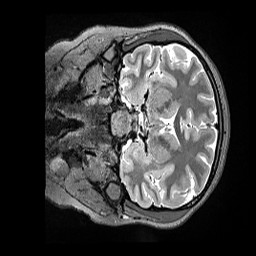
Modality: T2w
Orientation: coronal
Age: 19
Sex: female
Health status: ill
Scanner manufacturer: siemens
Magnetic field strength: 3 T
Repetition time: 3.2 s
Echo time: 0.564 s